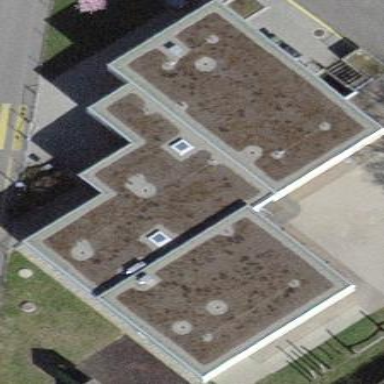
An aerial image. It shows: Kindergarten building.